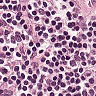
Metastatic tissue present: no